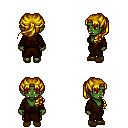
a pixel art fantasy rpg character, female body template, orc, green skin, brown robe, gold greaves, blonde princess hairstyle, brown slippers, four views (front, back, left, right), 2x2 character sprite sheet, small pixel art, hard edges, no anti-aliasing